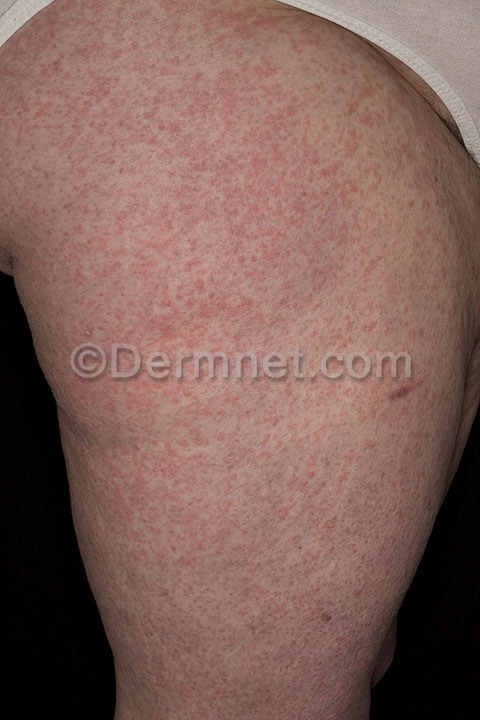
Disease: Exanthems and Drug Eruptions